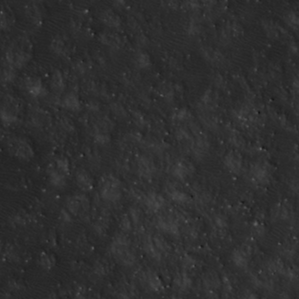
Label: non_frost